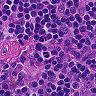
Metastatic tissue present: no